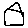
Label: house